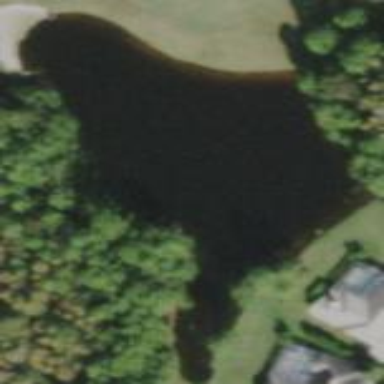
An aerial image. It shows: Pond surrounded by natural water.